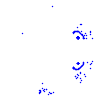
Particle: proton